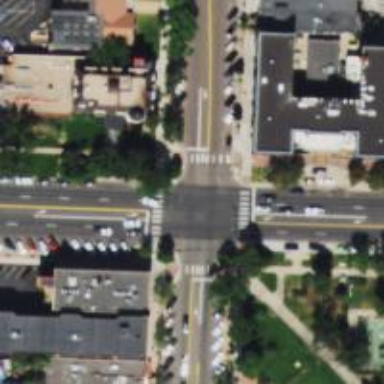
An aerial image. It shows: Pedestrian crossing with zebra markings on the footway.